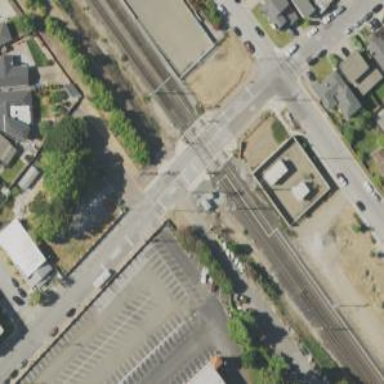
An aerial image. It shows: Railway signal.